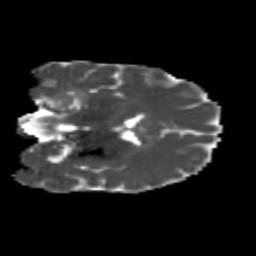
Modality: MD
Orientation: coronal
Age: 21
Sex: female
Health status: healthy
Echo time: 0.074 s